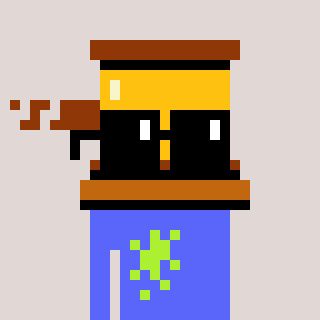
a pixel art character with square black sunglasses, a gavel-shaped head and a purple-colored body on a warm background